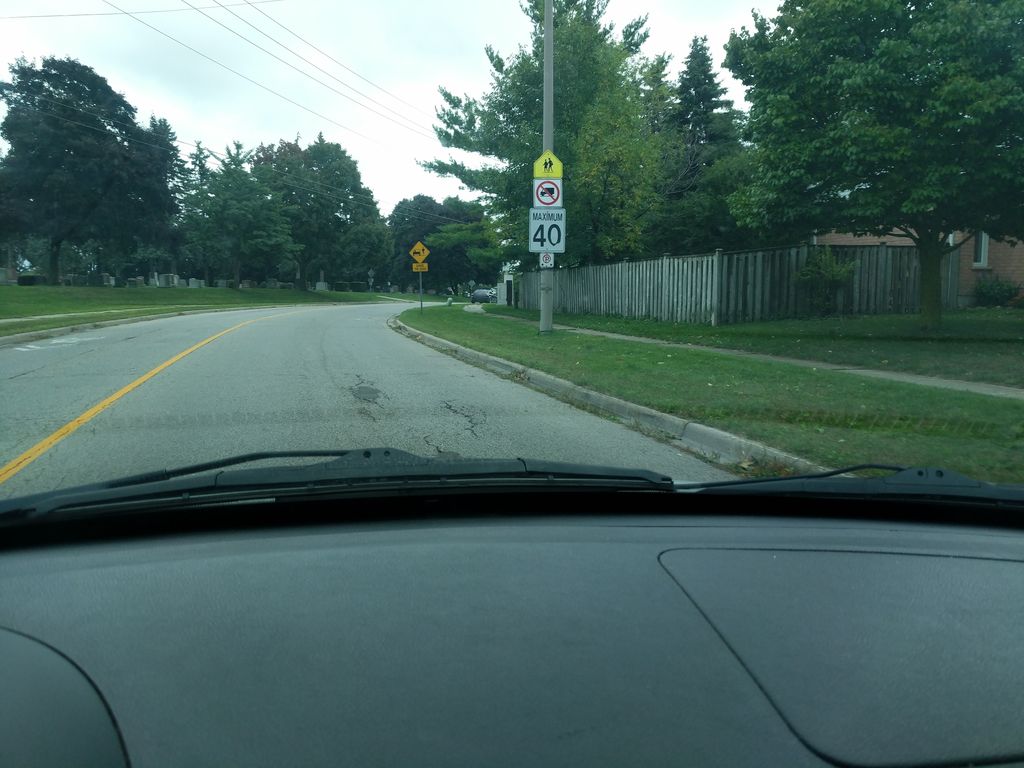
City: kitchener-waterloo